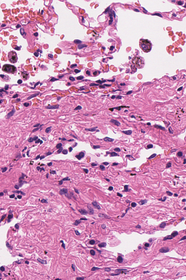
Tumor epithelial tissue: no
Tumor-associated stroma tissue: yes
Normal tissue: no